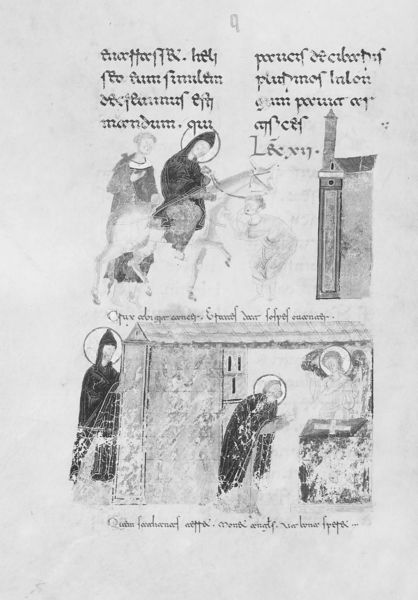
Titel: Cod. Vat. Lat. 1202, Das Lektionar des Desiderius von Montecassino
Institution: Vatikan, Biblioteca Apostolica Vaticana
Schlagwörter: flügel, umhang, menschen, stadt, fenster, frankreich, grau, männer, schwarz, skizze, weiss, zeichnung, dach, gebäude, haus, architektur, bibel, kirche, mantel, kind, esel, pferd, reiter, turm, engel, reiten, schrift, mauer, figuren, bischof, tor, flucht, buch, kreuz, seite, text, buchstaben, beten, gebet, altar, schein, heiligenschein, gotisch, christus, grab, jesus, ostern, griechisch, mittelalter, mönch, heiliger, mitra, mönche, heilige, zeilen, maria, anbetung, miniatur, auferstehung, handschrift, joseph, verkündigung, ägypten, tonsur, schirft, buchmalerei, orthodox, sprache, palmsonntag, jasus, 1200, 1300, flucht aus agypten